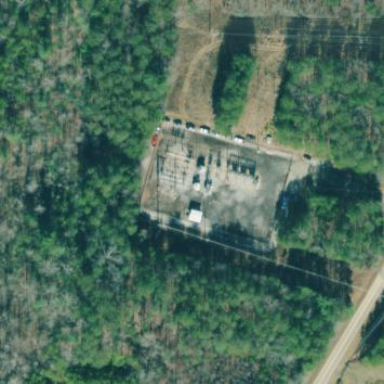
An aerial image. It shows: There is distribution substation enclosed by fence.